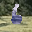
Label: 6